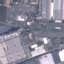
Land use / land cover: Industrial